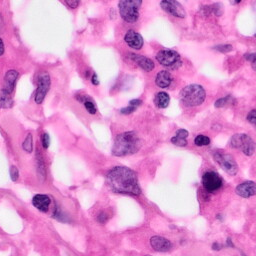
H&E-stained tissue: Pancreatic